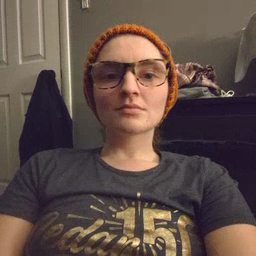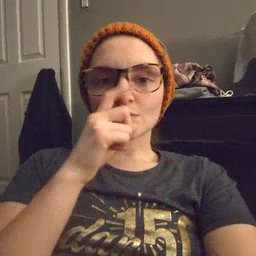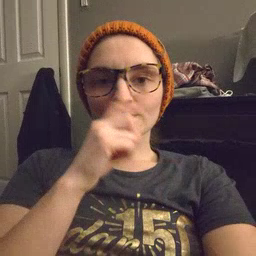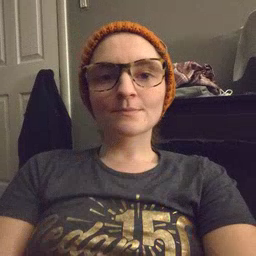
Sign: doll